Question: I have been playing with XML in VB.net which is rather different from the way you do it in C#,
it seams more natural to traverse nodes. Then, you come across namespaces.
First of all, I used the imports like:
'''
Imports <xmlns:mstns="http://tempuri.org/myDataSet.xsd">
Imports <xmlns="http://tempuri.org/MyDataSet.xsd">
Imports <xmlns:xs="http://www.w3.org/2001/XMLSchema">
Imports <xmlns:msdata="urn:schemas-microsoft-com:xml-msdata">
Imports <xmlns:msprop="urn:schemas-microsoft-com:xml-msprop">
'''
and then I tried to access the TableAdapter nodes like this:
'''
Dim doc As XDocument
Dim tableAdapters As XElement
doc = XDocument.Load(file.FullName)
tableAdapters = (From item As XElement In doc.<xs:schema>.
<xs:annotation>.
<xs:appinfo>.
<DataSource>.
<Tables>.
<TableAdapter>
Select item).FirstOrDefault()
'''
[Ignore the line breaks, I did it only for readability]
I can get the nodes correctly until xs:appinfo, after that, any node I attempt to retrieve is null
what am I doing wrong?
Below is the normal xml structure of a dataset:

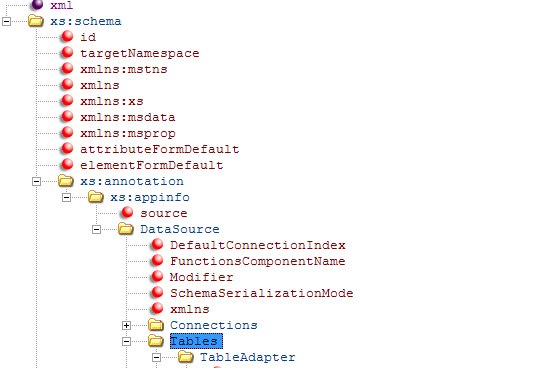
Answer: never mind, I already found the problem. The DataSource node was not using a prefix namespace but it was actually after all. You can see that in the image (as xmlns).
So to solve it, you do like this:
add another imports with the namespace of xmlns found as attribute in the node:
'''
Imports <xmlns:datasource="urn:schemas-microsoft-com:xml-msdatasource">
'''
then retrieve like this:
'''
tableAdapters = (From item As XElement In doc.<xs:schema>.
<xs:annotation>.
<xs:appinfo>.
<datasource:DataSource>.
<datasource:Tables>.
<datasource:TableAdapter>
Select item).FirstOrDefault()
'''